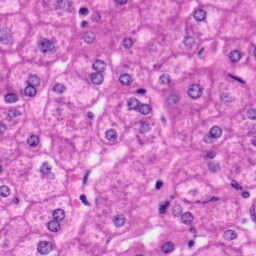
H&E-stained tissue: Liver